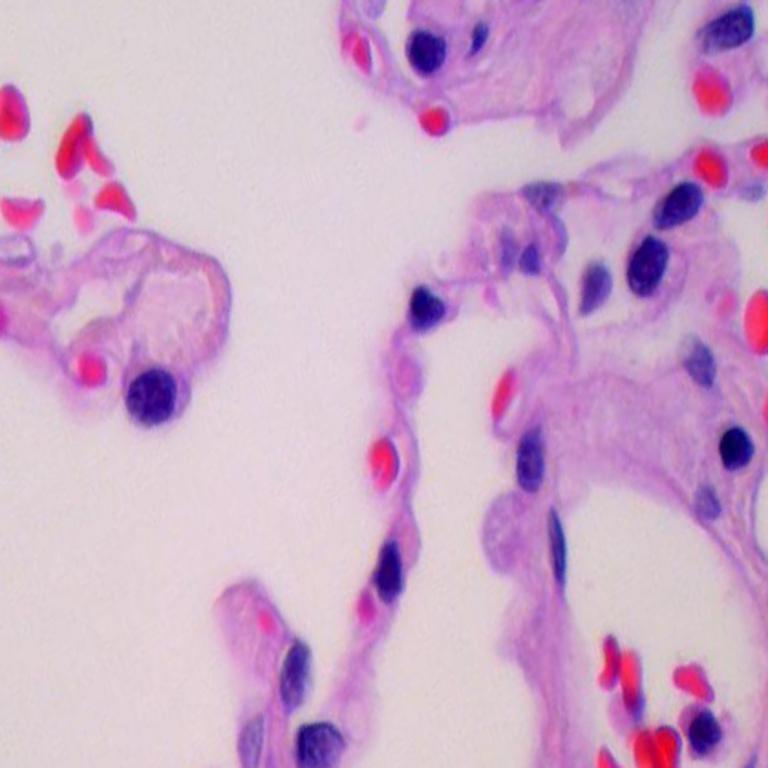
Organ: lung
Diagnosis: benign